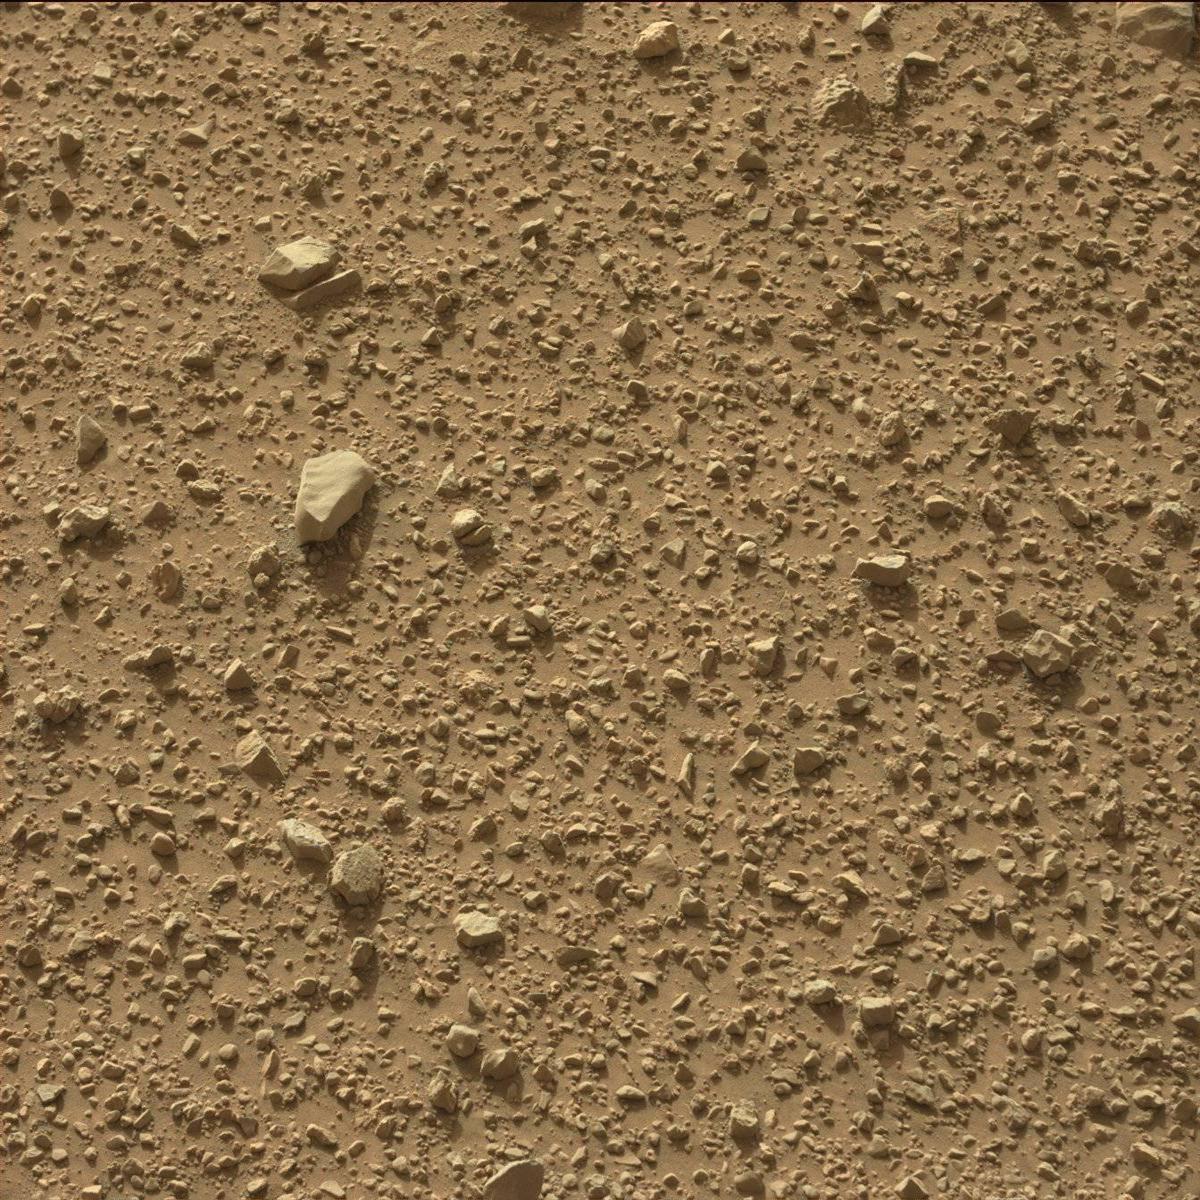
Terrain classes present: Bedrock, Rock, Sand / Soil